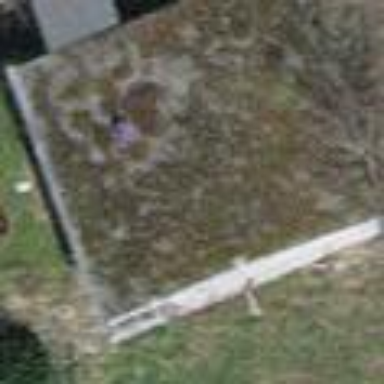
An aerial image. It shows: Garage building.